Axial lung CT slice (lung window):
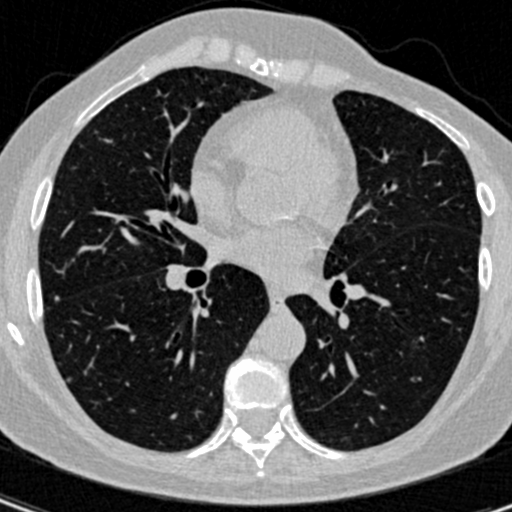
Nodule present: yes
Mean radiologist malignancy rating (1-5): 2